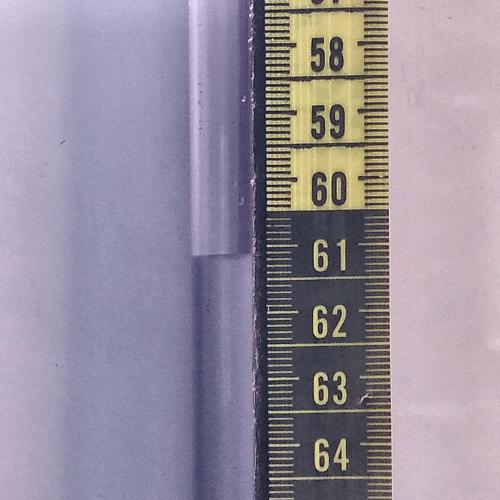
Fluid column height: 61.1 cm